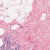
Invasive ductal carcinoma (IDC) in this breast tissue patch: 0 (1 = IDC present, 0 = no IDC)